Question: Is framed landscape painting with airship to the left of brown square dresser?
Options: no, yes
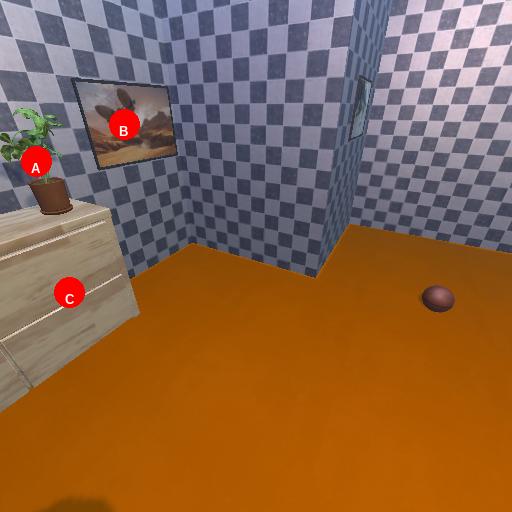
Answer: no